Question: I would like to OCR this battle log from a game:
battle log image

The original image had block text font, so after thresholding I inverted the colors. Now I want to remove the "black" background (but not the black text), but I'm not sure how to achieve that in OpenCV. Afterwards I imagine I would like to sharpen the text to be thicker for better OCR.
May I ask how I can go about this?
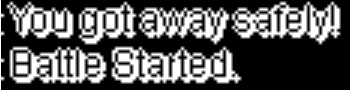
Answer: Try this out.
'''
import cv2
import numpy as np
img = cv2.imread("1.png")
gray = cv2.cvtColor(img, cv2.COLOR_BGR2GRAY)
invert0 = cv2.bitwise_not(gray)
_,thresh = cv2.threshold(invert0,128,255,cv2.THRESH_BINARY)
invert1 = cv2.bitwise_not(thresh)
im2, contours, hierarchy = cv2.findContours(invert1,cv2.RETR_TREE,cv2.CHAIN_APPROX_SIMPLE)
mask = np.zeros(gray.shape, dtype="uint8")
for i in range(len(contours)):
if(hierarchy[0][i][3]==-1): #contour has no parent (most outer contour)
cv2.fillPoly(mask, pts =[contours[i]], color=255)
invert2 = cv2.bitwise_not(mask)
res = invert2 + invert1
cv2.imshow("img", img)
cv2.imshow("gray", gray)
cv2.imshow("invert0", invert0)
cv2.imshow("thresh", thresh)
cv2.imshow("invert1", invert1)
cv2.imshow("invert2", invert2)
cv2.imshow("mask", mask)
cv2.imshow("res", res)
cv2.waitKey()
cv2.destroyAllWindows()
'''
<URL>